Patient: sex M, age 48
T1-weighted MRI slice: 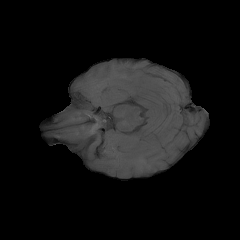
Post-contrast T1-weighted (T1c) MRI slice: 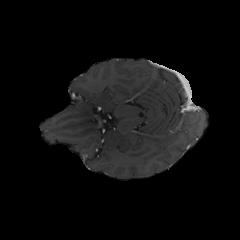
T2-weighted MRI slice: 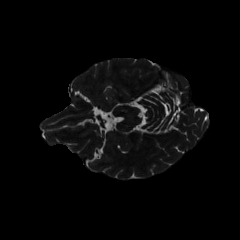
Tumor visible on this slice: no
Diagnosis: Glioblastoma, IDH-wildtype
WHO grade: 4